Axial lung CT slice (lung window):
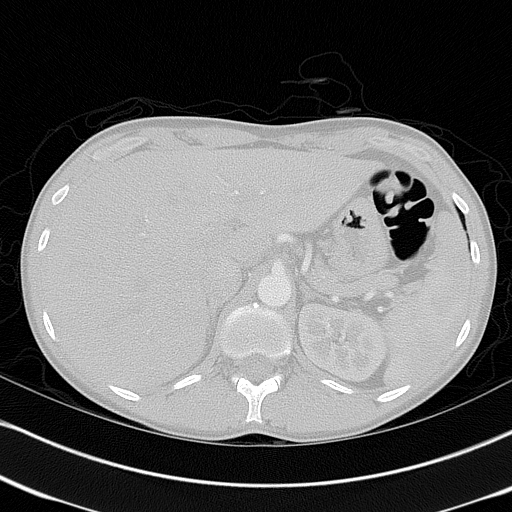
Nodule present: no